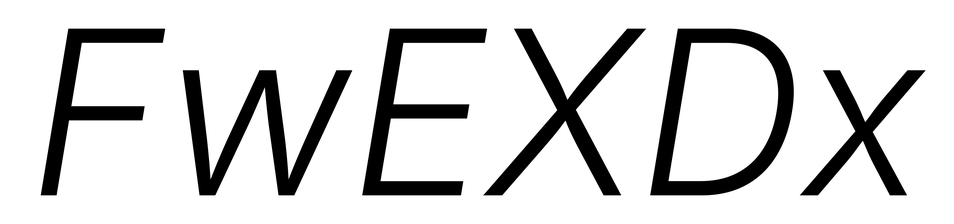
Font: Inter-Italic_Light_Italic